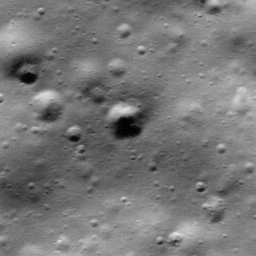
Pit: Hayn 1
Host crater: Hayn
Host type: impact_melt
Lunar coordinates: latitude 65.223, longitude 84.2